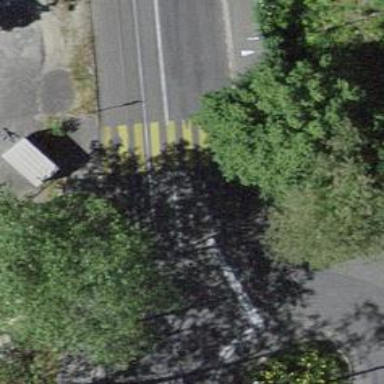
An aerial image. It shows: Railway crossing.